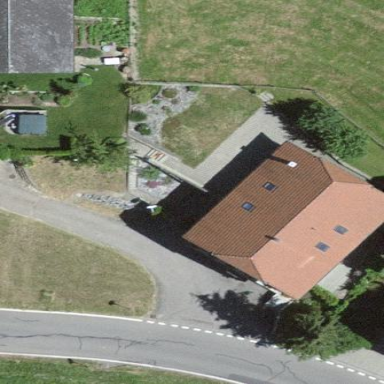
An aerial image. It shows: Residential building.